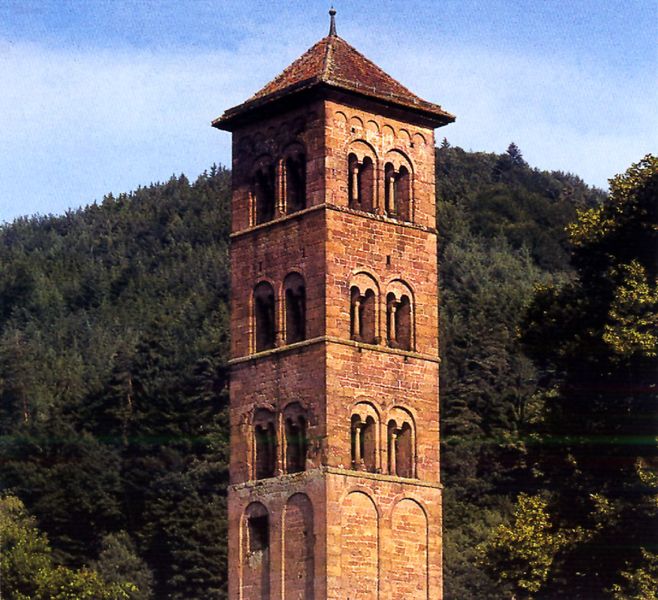
Titel: Klosterkirche St. Peter und Paul in Hirsau
Standort: Hirsau (EU - D - BW)
Schlagwörter: himmel, wolken, bäume, grün, kirchturm, braun, fenster, säulen, dach, rot, architektur, barock, spitze, steine, hügel, kirche, gotik, wald, turm, italien, berghang, backstein, pilaster, tannen, glockenturm, mauerwerk, romanik, etagen, geschosse, viereckig, vorlagen, quadratisch, backsteine, spitzdach, kirche auf dem land, hochwald